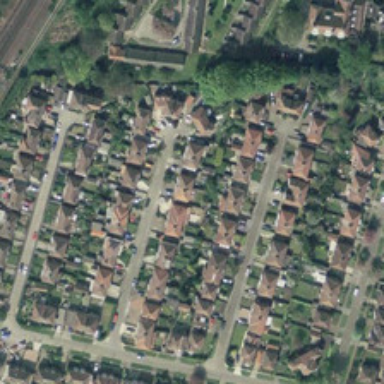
Many buildings and green trees are in a dense residential area .